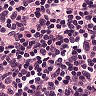
Metastatic tissue present: no